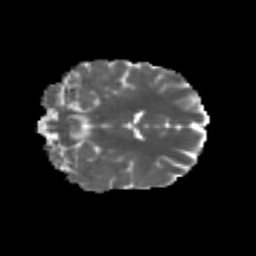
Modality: MD
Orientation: coronal
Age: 27
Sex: female
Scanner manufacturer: siemens
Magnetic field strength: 3 T
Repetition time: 3.5 s
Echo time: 0.113 s